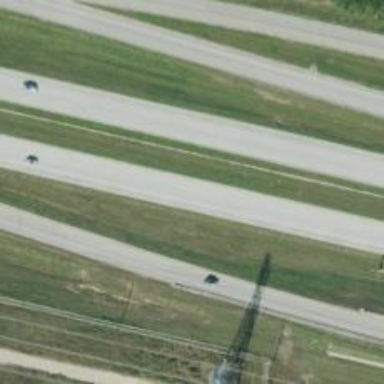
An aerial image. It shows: Motorway.